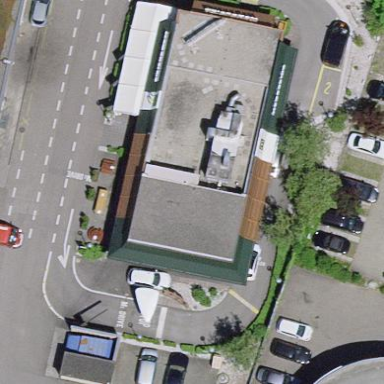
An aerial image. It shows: Fast food restaurant building.